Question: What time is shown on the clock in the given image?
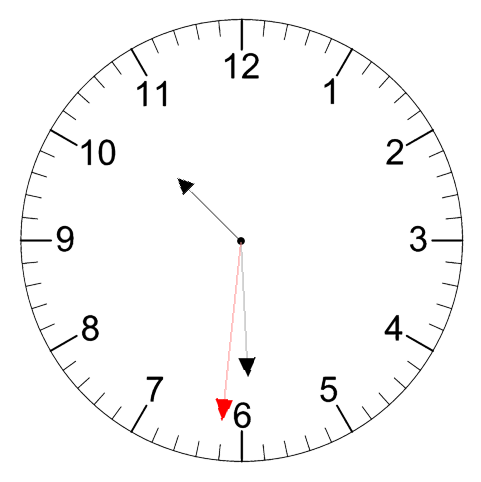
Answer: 10:29:31